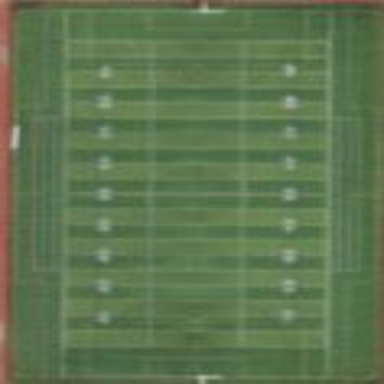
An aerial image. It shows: American football pitch.